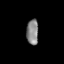
Tissue: lung
Cell type: Epithelial cells
Senescence score: 0.1268
Nuclear area (px): 294
Mean DAPI intensity: 134.293